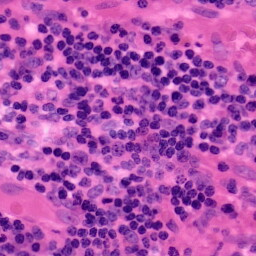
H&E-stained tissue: Colon